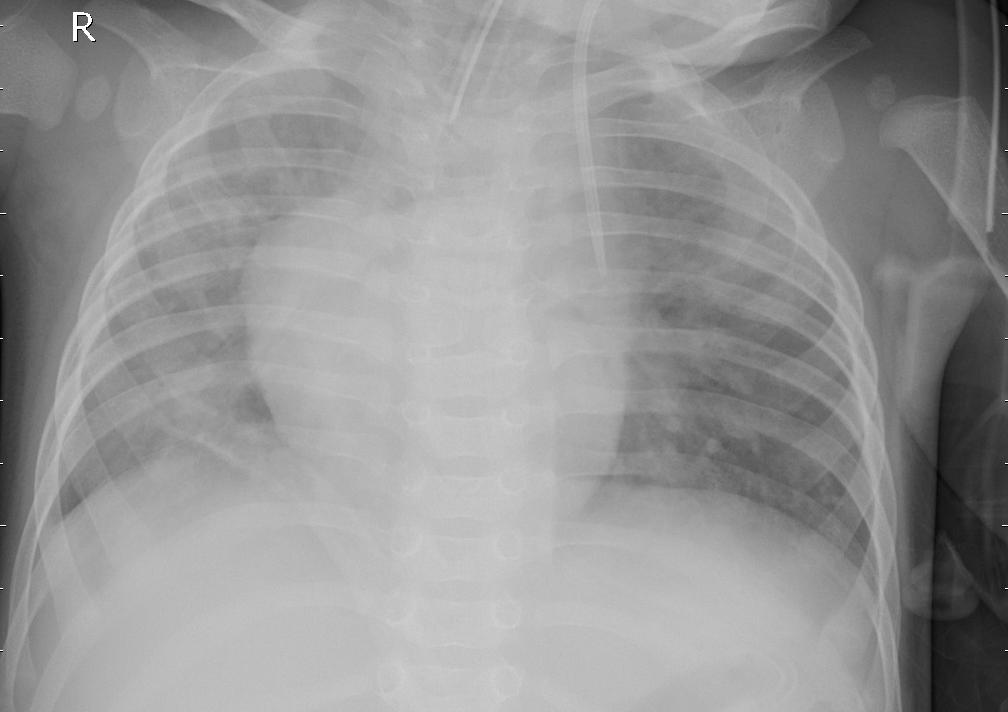
Diagnosis: PNEUMONIA